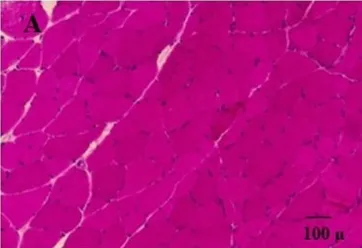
Hematoxylin and eosin stain.
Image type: pathology (h&e)